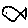
Label: fish